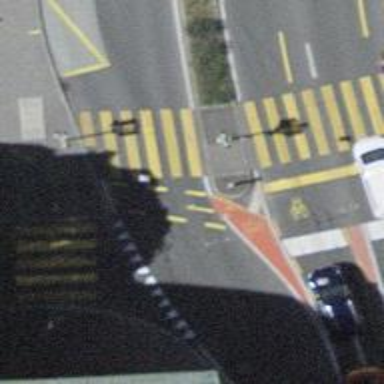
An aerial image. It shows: Kerb serving as barrier.